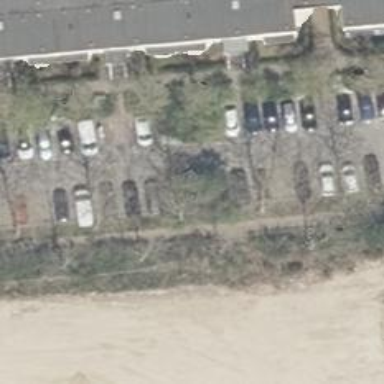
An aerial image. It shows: Parking space.